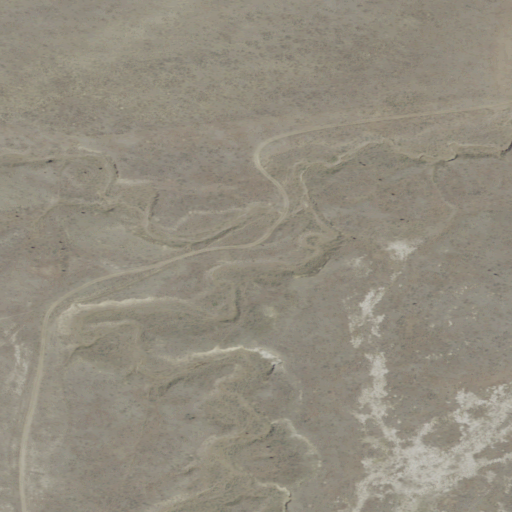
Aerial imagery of valley in Montana named Lynch Coulee containing only grassland